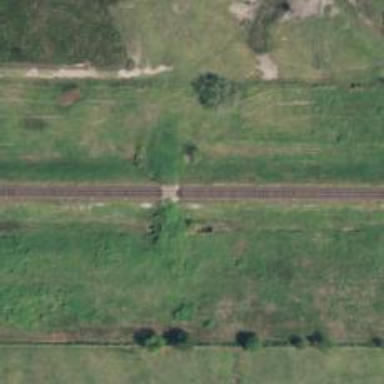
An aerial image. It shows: Railway track.